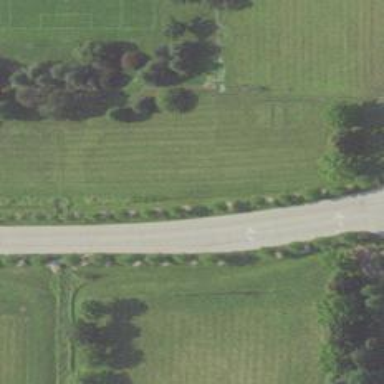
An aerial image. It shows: Left and through road marking.